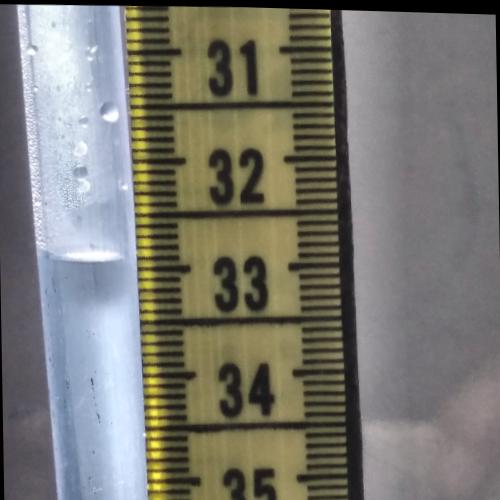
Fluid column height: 32.9 cm